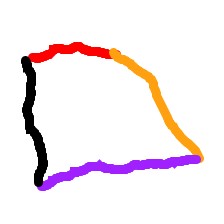
Shape: trapezoid